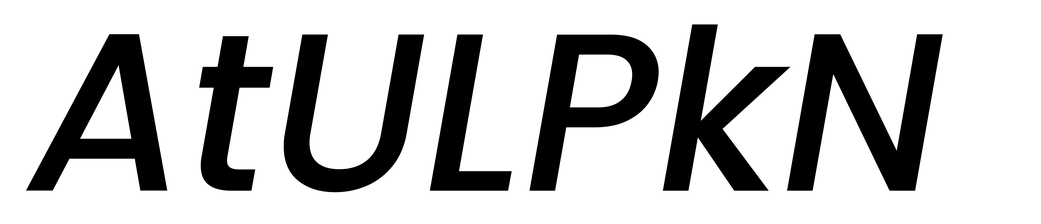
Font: Poppins-MediumItalic